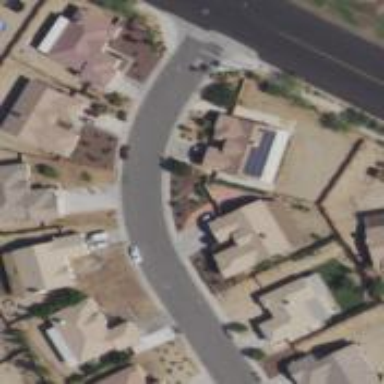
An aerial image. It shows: Residential road.